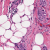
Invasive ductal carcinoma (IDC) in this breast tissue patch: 0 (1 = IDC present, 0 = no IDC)